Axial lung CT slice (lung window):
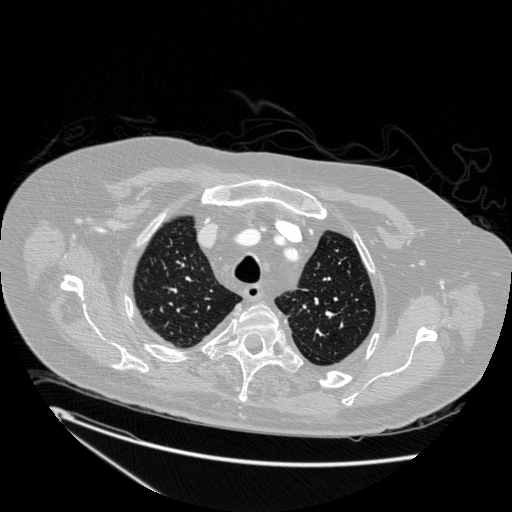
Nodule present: no